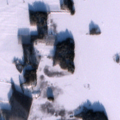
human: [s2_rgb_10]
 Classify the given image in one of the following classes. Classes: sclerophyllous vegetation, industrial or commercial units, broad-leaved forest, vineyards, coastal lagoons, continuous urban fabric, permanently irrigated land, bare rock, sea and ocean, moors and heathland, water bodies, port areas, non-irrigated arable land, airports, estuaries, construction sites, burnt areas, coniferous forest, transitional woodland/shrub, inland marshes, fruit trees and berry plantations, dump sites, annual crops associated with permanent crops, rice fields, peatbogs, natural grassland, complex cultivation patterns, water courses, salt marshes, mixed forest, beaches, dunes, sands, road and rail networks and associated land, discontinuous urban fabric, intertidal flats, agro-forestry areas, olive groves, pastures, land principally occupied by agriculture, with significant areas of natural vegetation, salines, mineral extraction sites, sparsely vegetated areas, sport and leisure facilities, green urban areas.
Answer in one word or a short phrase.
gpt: non-irrigated arable land, mixed forest, inland marshes, water bodies